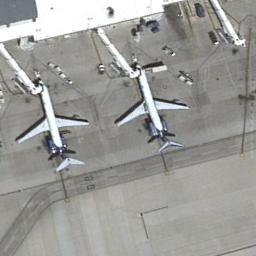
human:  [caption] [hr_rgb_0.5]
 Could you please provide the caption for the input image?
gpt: Two white planes parked at the gates .

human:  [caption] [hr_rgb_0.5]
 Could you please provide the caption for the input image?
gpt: Two planes parked next to boarding bridges and some facilities beside .

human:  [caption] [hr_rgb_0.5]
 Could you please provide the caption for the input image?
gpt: Two planes of the same size parked neatly next to the buildings inside the airport .

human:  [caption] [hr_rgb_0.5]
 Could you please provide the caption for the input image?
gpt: Two planes are parked next to the terminal .

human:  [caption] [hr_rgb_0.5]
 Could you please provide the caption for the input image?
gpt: Two planes are in the parking lot next to the building .